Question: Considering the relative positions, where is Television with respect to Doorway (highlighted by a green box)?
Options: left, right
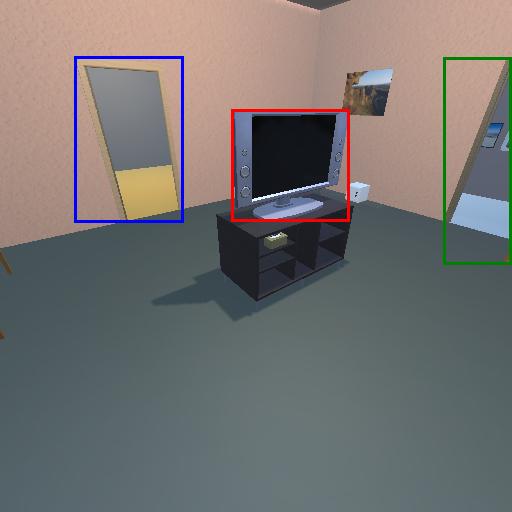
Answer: left